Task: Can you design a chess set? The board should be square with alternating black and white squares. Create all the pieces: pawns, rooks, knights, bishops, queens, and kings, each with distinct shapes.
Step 4627:
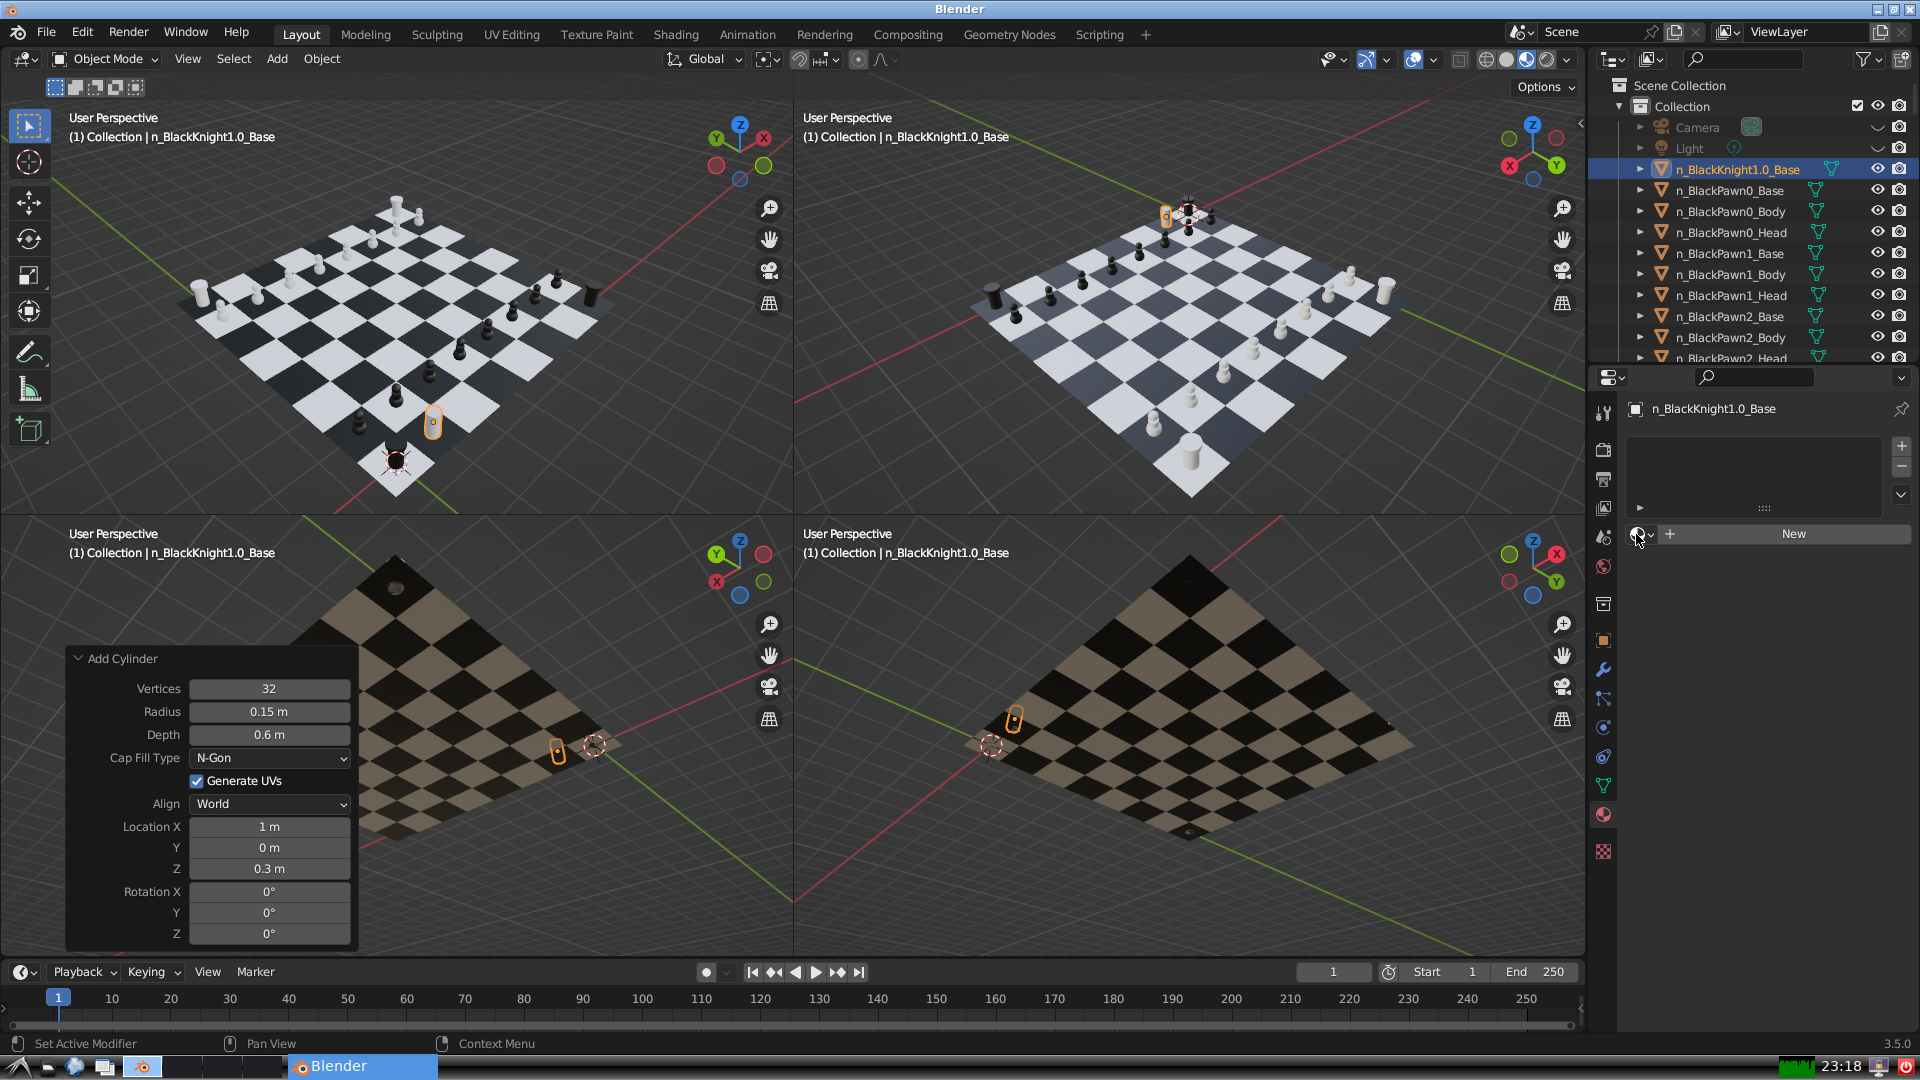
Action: click: no